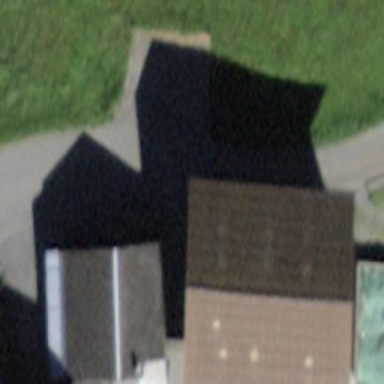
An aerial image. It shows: Barn.